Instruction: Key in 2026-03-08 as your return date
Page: home
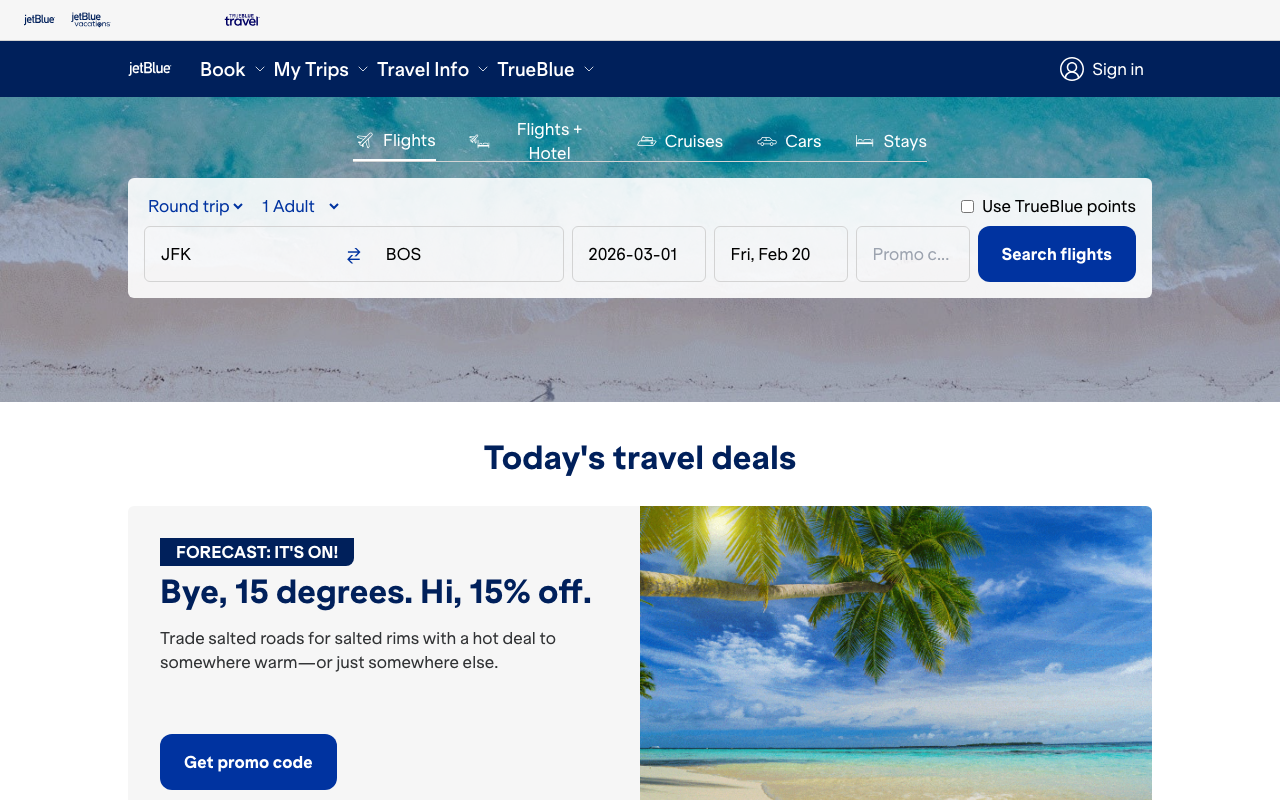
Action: type